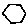
Label: hexagon